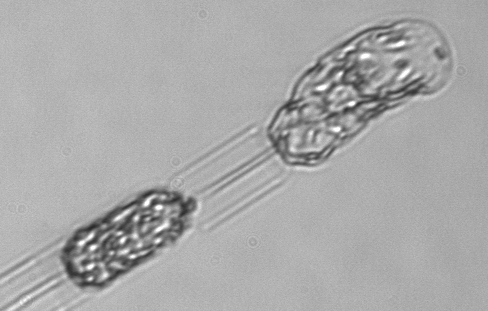
Label: Ditylum_brightwellii